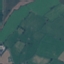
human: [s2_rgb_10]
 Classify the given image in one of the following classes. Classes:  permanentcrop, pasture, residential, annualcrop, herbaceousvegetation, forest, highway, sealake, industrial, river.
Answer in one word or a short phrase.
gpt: Pasture